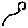
Label: line